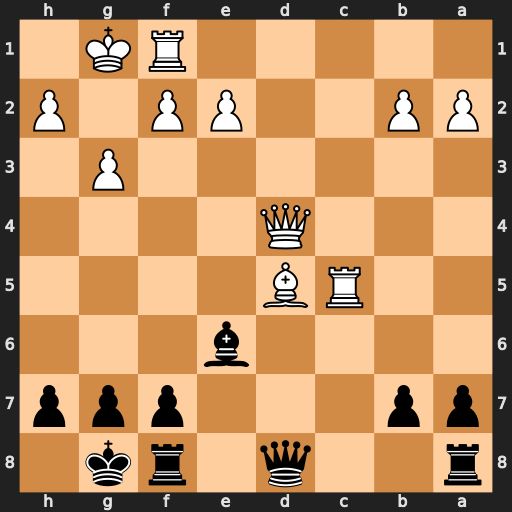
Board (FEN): r2q1rk1/pp3ppp/4b3/2RB4/3Q4/6P1/PP2PP1P/5RK1
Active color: b
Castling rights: -
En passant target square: -
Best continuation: b6 Rb5 a6